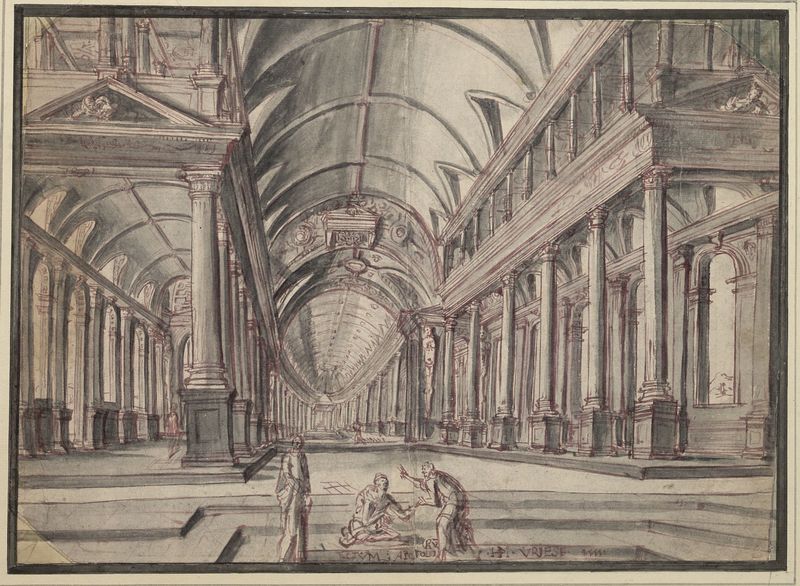
Titel: Tempelinneres mit der Heilung des Lahmen
Künstler: Hans Vredeman de Vries
Standort: Wien
Institution: Albertina, Wien
Schlagwörter: menschen, sitzen, männer, pfeiler, reden, skizze, säule, säulen, zeichnung, gebäude, rot, gespräch, architektur, arm, barock, sockel, stehen, gelehrte, signatur, kirche, boden, gewand, decke, renaissance, schiff, bogen, perspektive, studie, leere, treppe, treppen, inschrift, stufe, stufen, tiefe, zeigen, halle, flucht, tusche, gewölbe, palast, koloriert, bleistift, entwurf, altar, inneres, langhaus, kapitell, mittelschiff, dreischiffig, durchsichtig, tempel, basis, basilika, säulengang, zuhören, federzeichnung, tympanon, gänge, säulenreihe, wandelhalle, seitenschiffe, zecihnung, diskurs, asyl, holle, ekizze, tiefenschärfe, pedimente, vrjese, tiefe halle